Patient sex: M
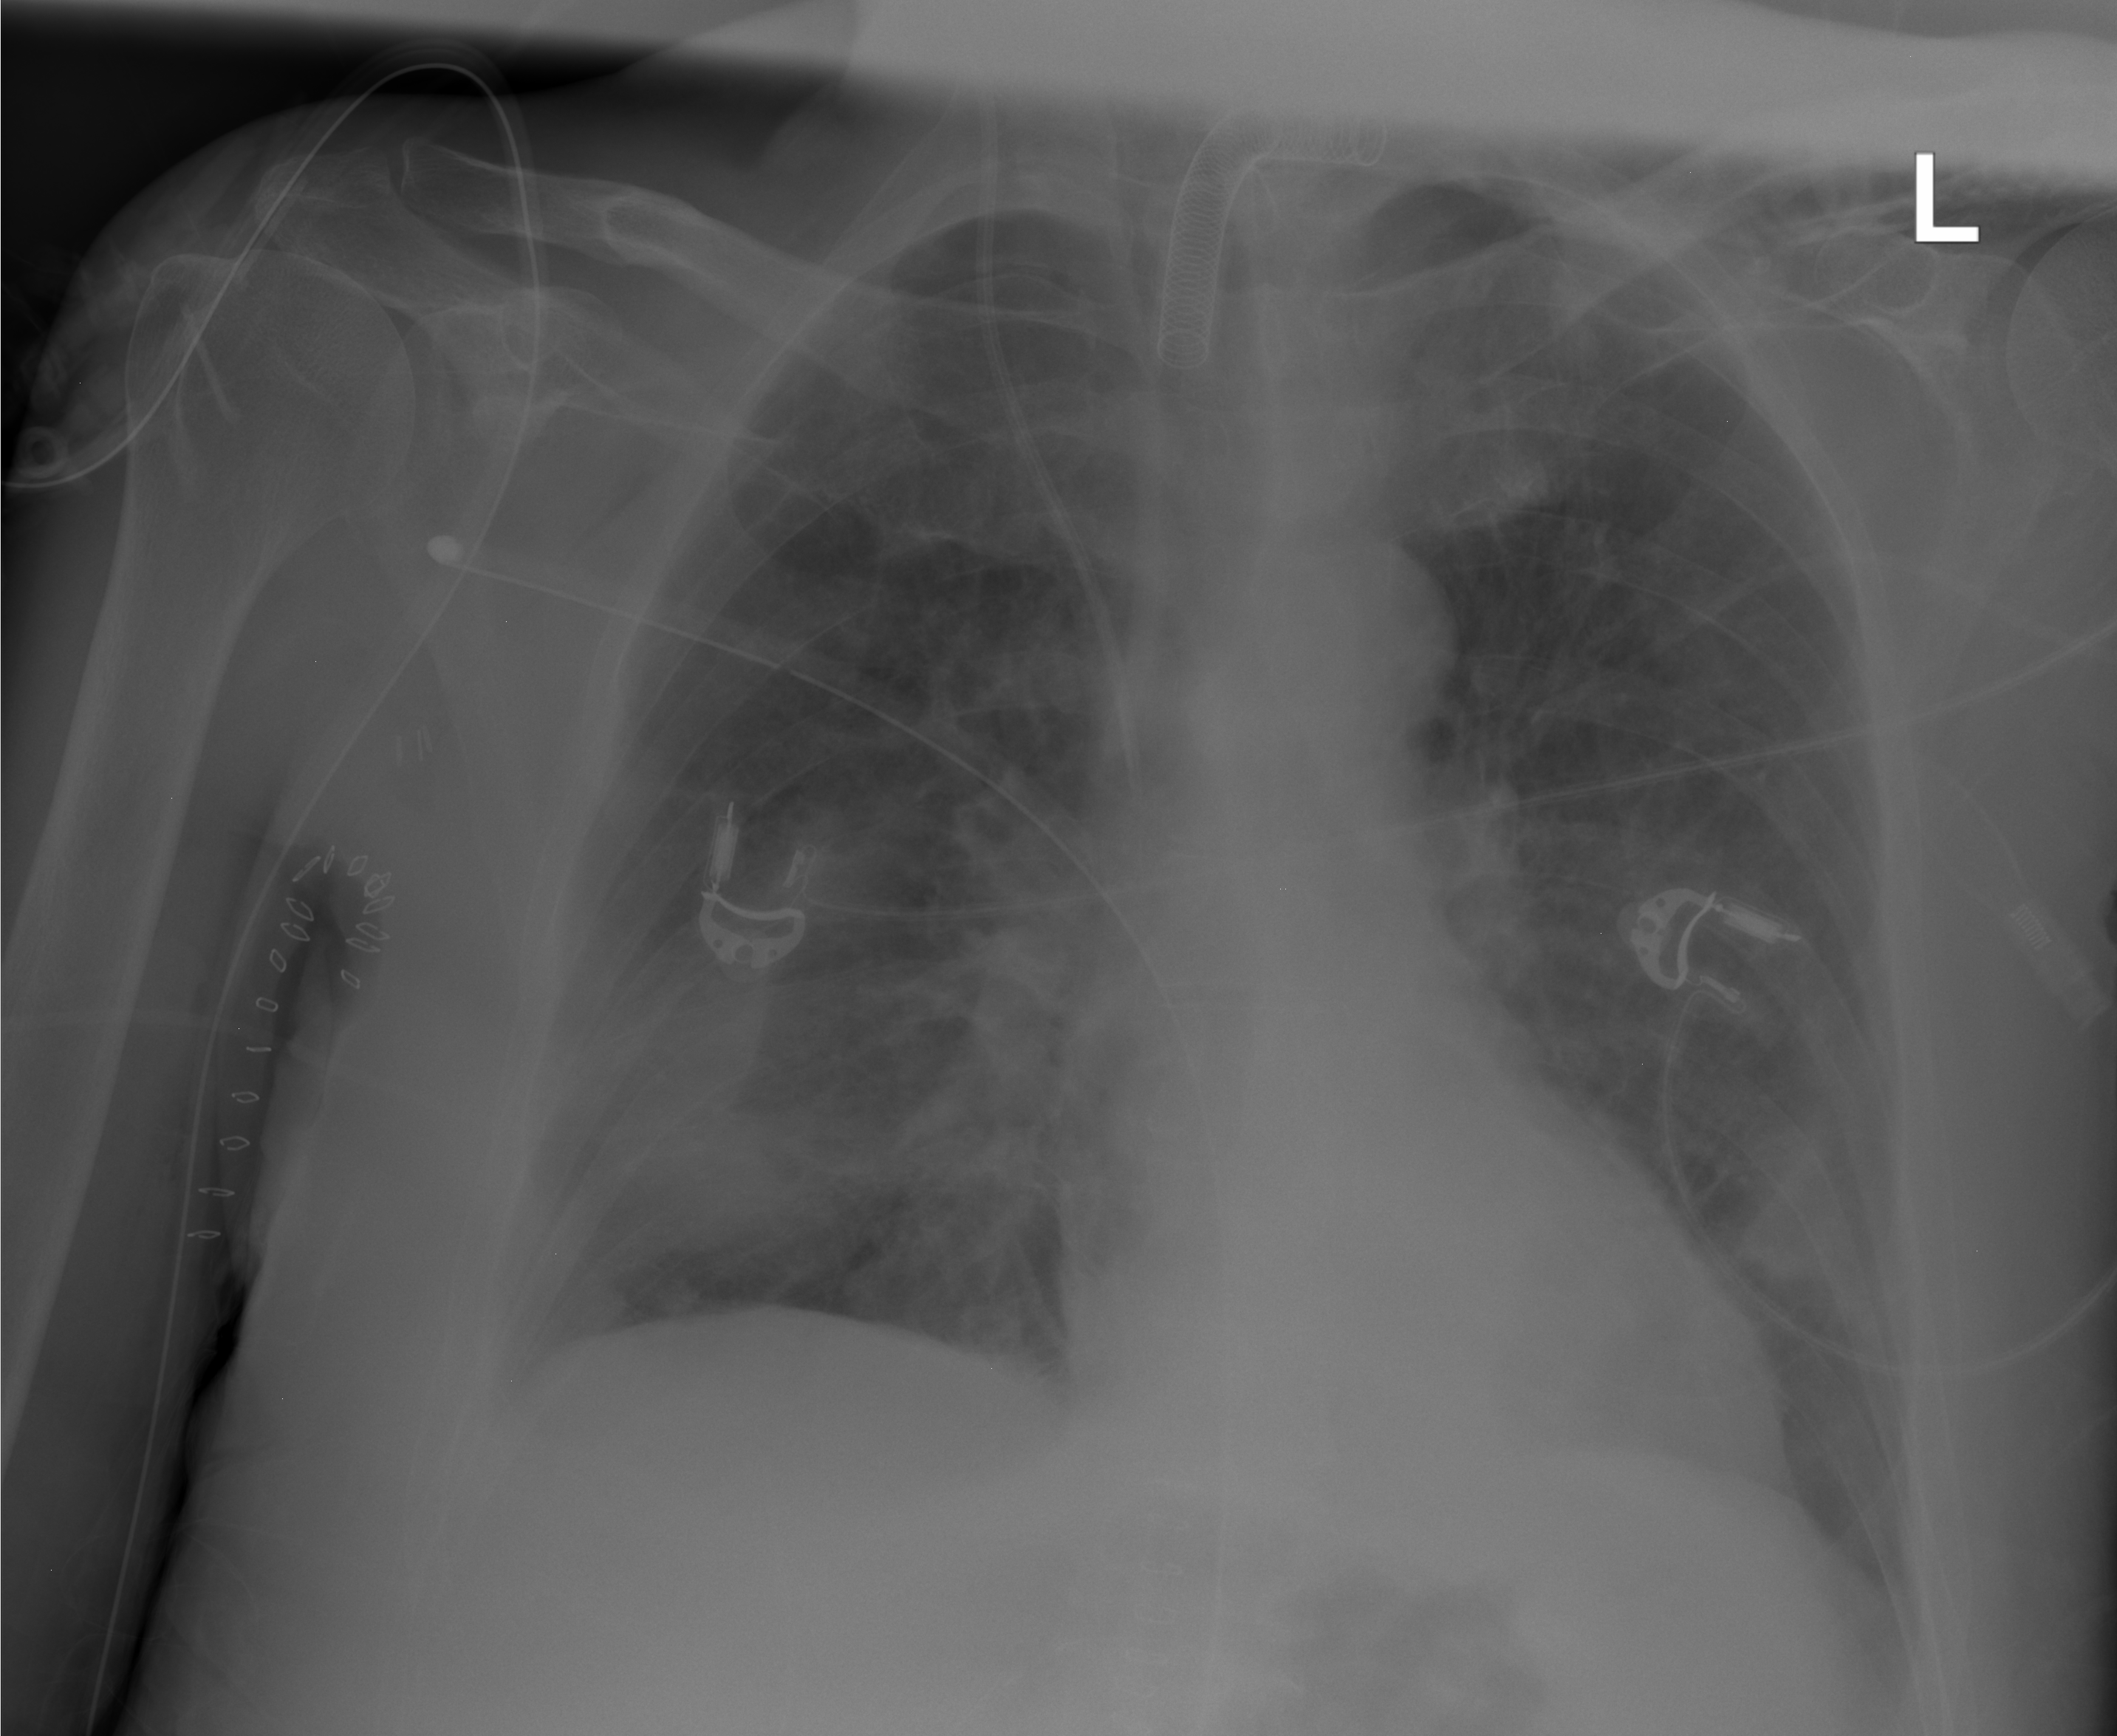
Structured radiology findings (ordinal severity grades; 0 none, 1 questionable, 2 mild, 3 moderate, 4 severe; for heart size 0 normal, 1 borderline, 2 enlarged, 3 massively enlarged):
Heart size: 0
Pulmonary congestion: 0
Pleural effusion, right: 3
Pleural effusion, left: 0
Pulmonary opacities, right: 2
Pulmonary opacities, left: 0
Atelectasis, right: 2
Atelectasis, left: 0